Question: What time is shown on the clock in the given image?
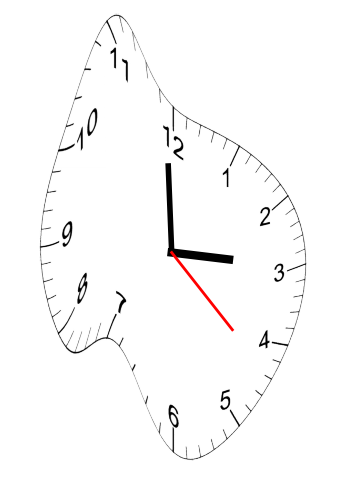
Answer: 02:59:22